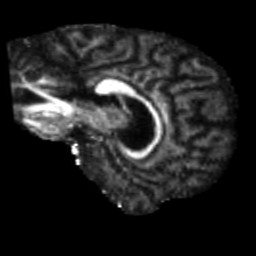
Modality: FA
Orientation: sagittal
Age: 60
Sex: male
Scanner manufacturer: siemens
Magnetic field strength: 3 T
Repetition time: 5.47 s
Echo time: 0.0854 s